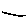
Label: line